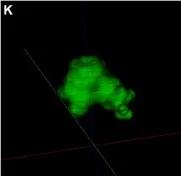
The number and distribution of seeds in plan before placement. (I, J)
125I seeds distribution in 3D.
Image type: pathology (immunostaining)